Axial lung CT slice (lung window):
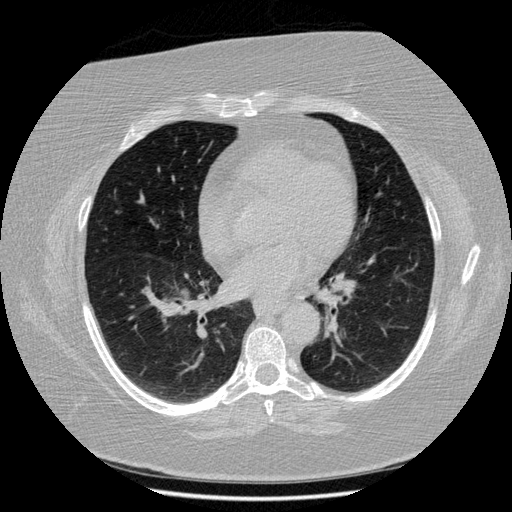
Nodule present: no